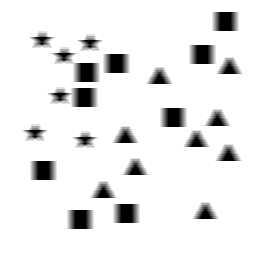
Squares: 9
Triangles: 9
Stars: 6
Total shapes: 24